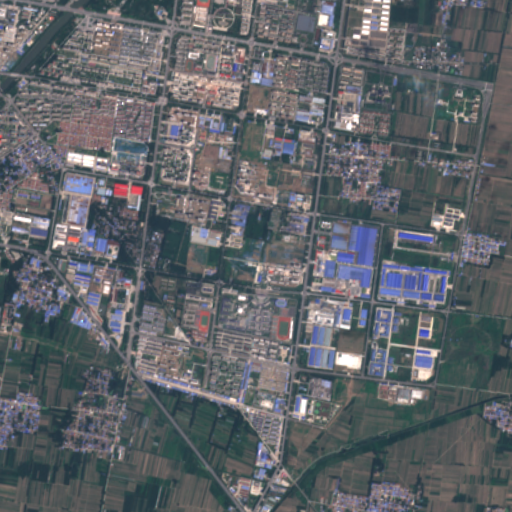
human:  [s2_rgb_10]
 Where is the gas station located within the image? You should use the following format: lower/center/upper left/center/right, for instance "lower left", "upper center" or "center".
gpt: The gas station is located in the center left of the image.
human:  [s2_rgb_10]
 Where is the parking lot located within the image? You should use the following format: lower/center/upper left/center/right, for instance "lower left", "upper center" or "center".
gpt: The parking lot is located in the upper left of the image.
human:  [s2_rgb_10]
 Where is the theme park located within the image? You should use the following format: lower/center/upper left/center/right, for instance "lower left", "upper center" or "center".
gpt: The theme park is located in the upper left of the image.
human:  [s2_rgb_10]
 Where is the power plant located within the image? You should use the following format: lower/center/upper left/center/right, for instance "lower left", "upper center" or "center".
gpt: There is no power plant in the image.